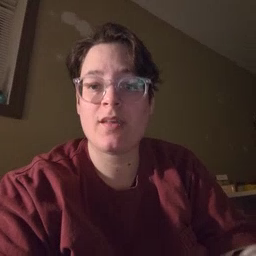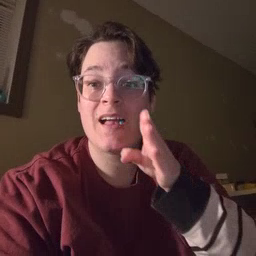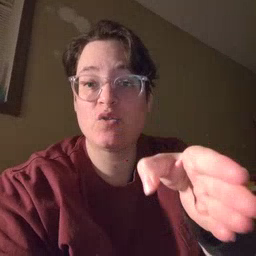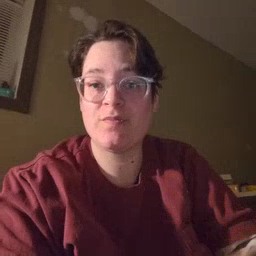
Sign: after